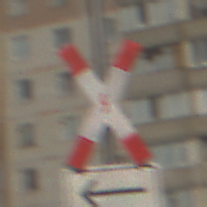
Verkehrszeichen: Andreaskreuz
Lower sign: RichtungsangabeDurchPfeile1
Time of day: MorningAfternoon
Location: Outdoor (Urban)
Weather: PartlyCloudy
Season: NotSpecified
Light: Natural